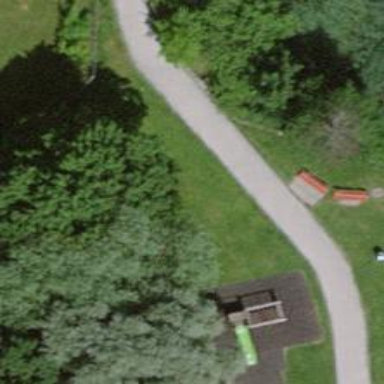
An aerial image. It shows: Playground featuring zipwire.